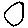
Label: circle